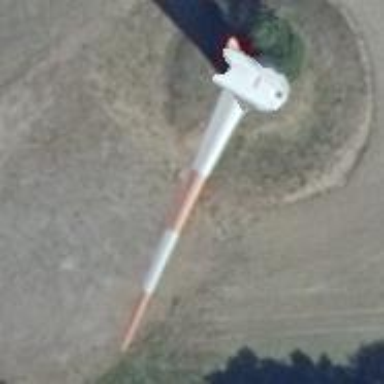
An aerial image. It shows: Wind turbine power generator.